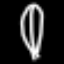
Label: leaf